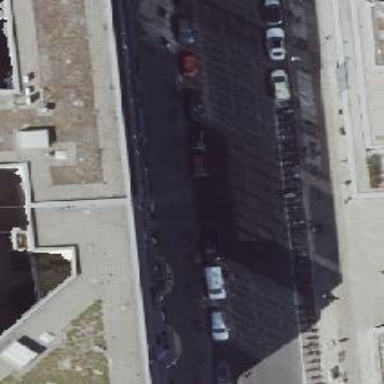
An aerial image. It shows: Parking entrance.